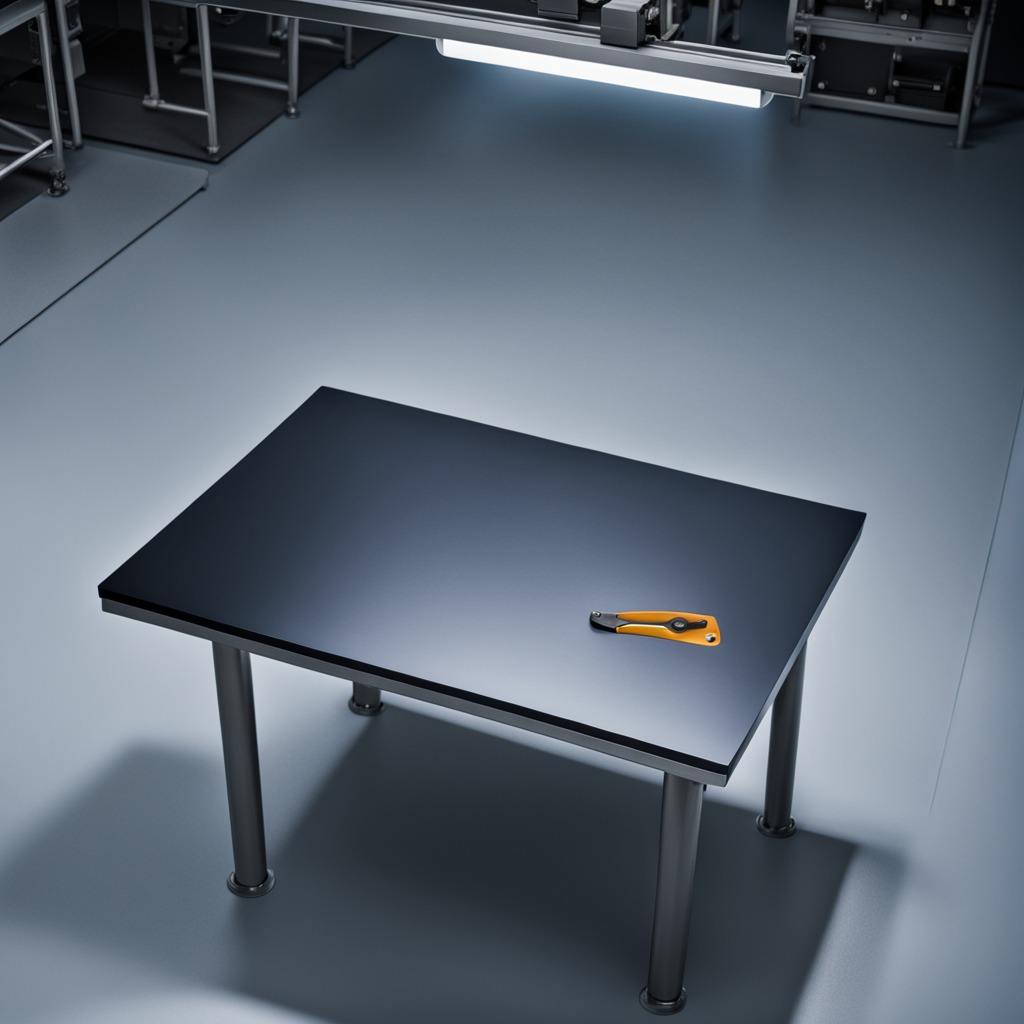
A utility knife is lying on a clean empty table in the evening.